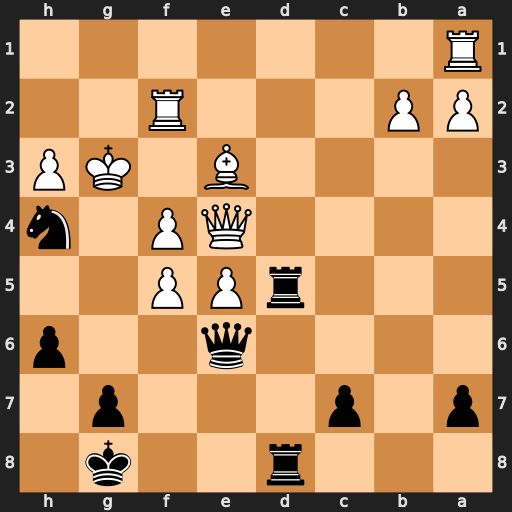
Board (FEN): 3r2k1/p1p3p1/4q2p/3rPP2/4QP1n/4B1KP/PP3R2/R7
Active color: b
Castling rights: -
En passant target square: -
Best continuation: Nxf5+ Kh2 Nxe3